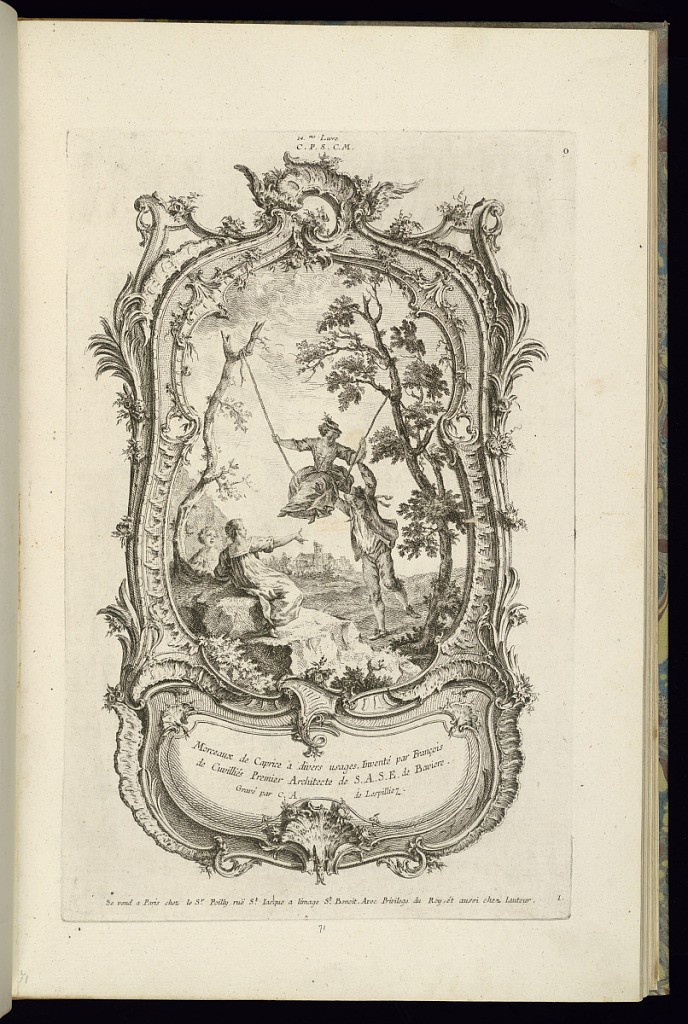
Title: Design for a Cartouche with Vignette
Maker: François de Cuvilliés the Elder, Belgian, 1695 - 1768
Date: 1745
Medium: Etching and engraving on off-white laid paper
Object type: Print
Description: Design for a cartouche with an upper and lower compartment, the latter of which contains the title of the series. The upper compartment contains a vignette of a man pushing a woman on a swing suspended between two trees, in a landscape. The cartouche is comprised of rinceaux, scrolls, shells, and flowers. The plate is signed and numbered.